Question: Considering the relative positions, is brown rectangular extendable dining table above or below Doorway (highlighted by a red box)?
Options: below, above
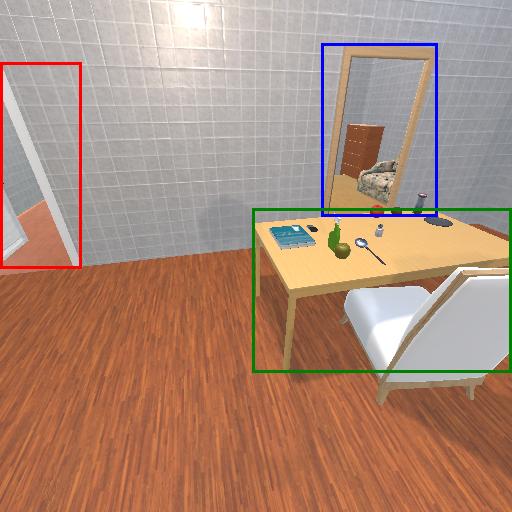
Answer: below